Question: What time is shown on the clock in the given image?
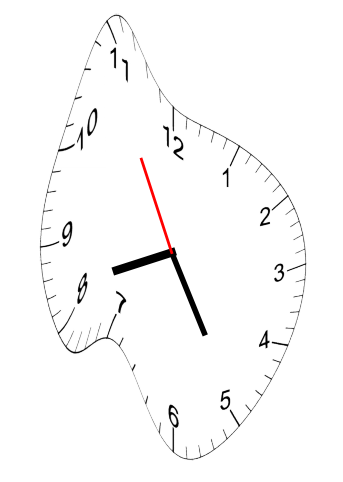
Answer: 08:24:55